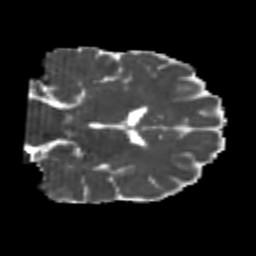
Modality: MD
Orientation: coronal
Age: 25
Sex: male
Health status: healthy
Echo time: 0.074 s